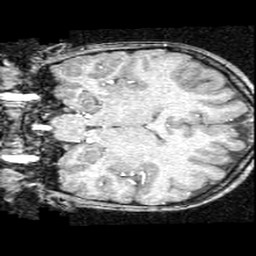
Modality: T1w
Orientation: coronal
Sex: female
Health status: ill
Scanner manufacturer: ge
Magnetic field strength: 1.5 T
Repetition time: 21 s
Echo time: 0.008 s